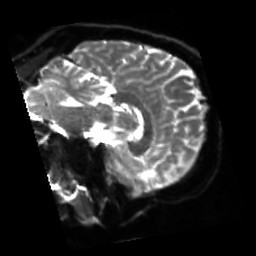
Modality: sbref
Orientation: sagittal
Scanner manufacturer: siemens
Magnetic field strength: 3 T
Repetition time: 4 s
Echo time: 0.0594 s